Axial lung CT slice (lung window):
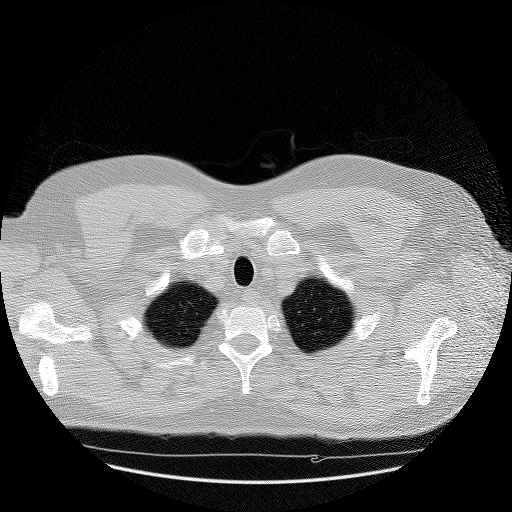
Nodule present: no